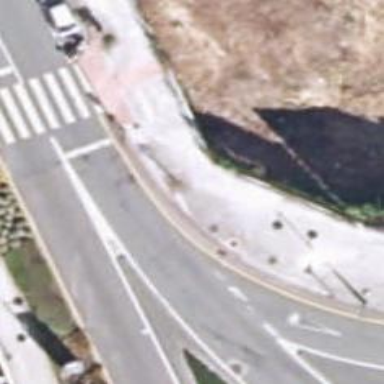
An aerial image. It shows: Secondary link road with asphalt surface and sidewalks on both sides.